Question: I have got a database with about 7000 cars, but unfortunately, only about 1000 are unique. Can I delete all the duplicated rows?
The schema looks like this:

Thank you!
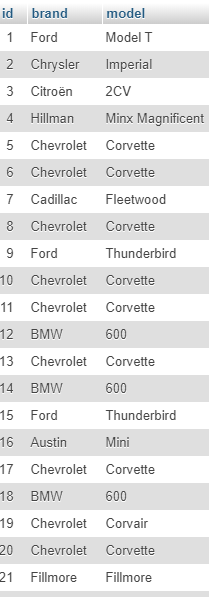
Answer: Here is one way to do it:
'''
delete t1
from mytable t1
inner join mytable t2
on t2.brand = t1.brand
and t2.model = t1.model
and t2.id < t1.id
'''
This will delete duplicates on '(brand, model)' while retaining the one with the smallest id.